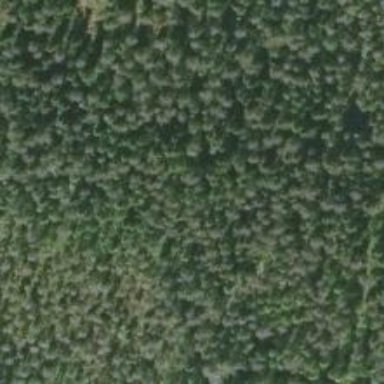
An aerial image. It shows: Woodland with needle-leaved trees.